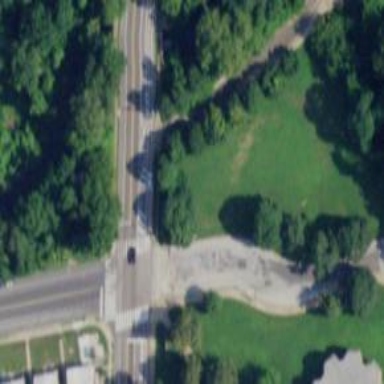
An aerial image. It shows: Marked crossing on footway.